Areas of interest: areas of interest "Jinze Building (Qinxian North Street)"
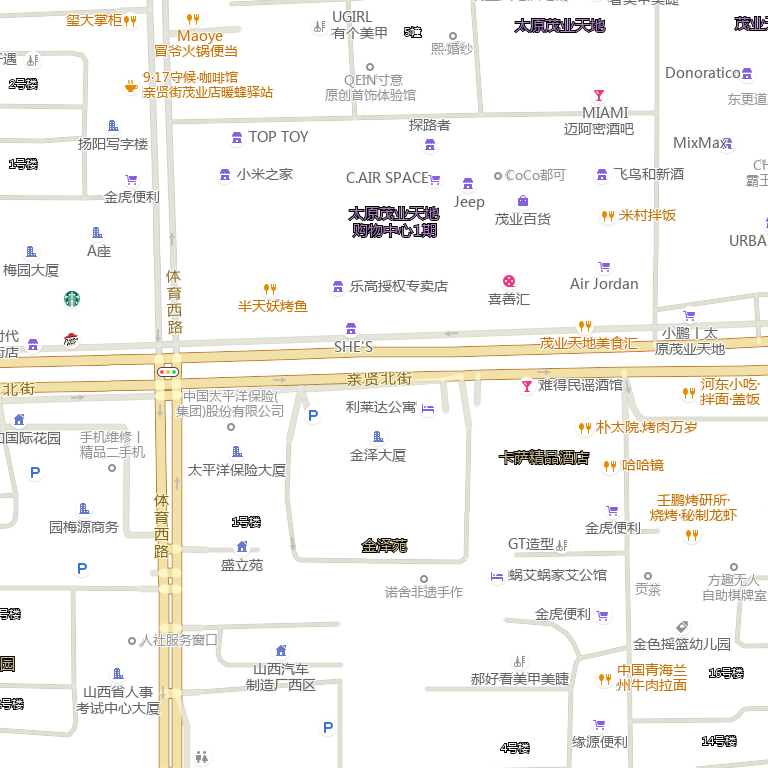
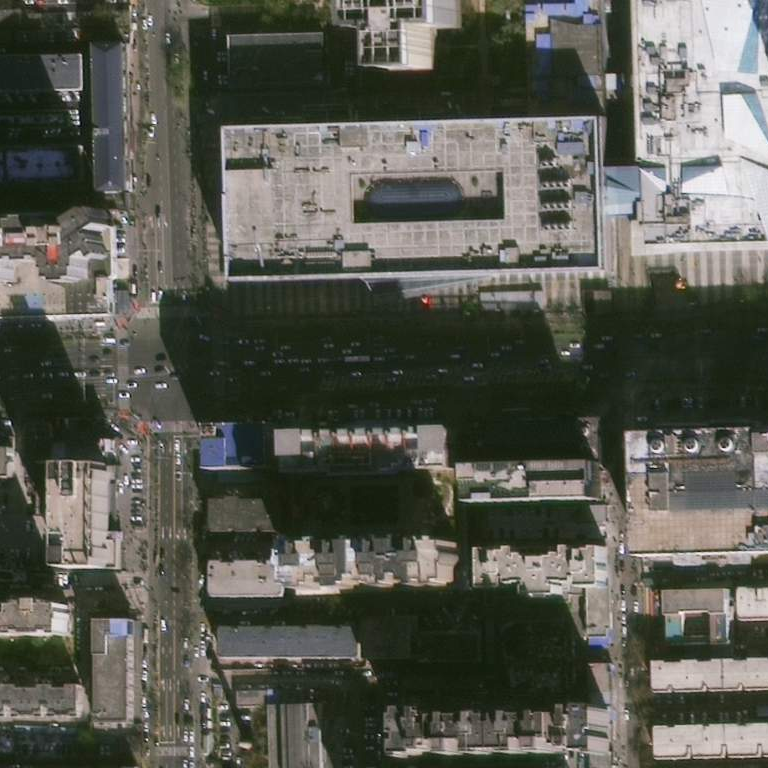